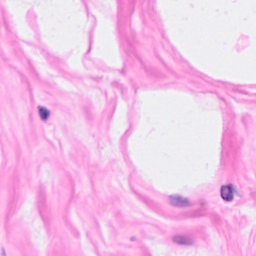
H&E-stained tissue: Breast